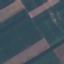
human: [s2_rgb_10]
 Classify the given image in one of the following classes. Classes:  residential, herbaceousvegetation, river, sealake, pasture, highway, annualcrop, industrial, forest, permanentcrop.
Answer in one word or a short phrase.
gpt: AnnualCrop